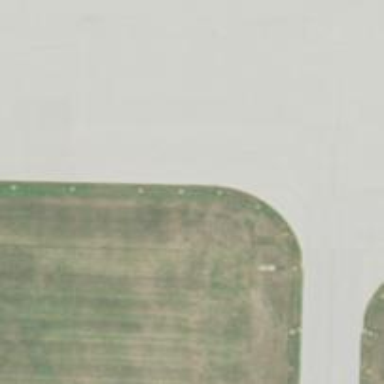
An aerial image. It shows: Image of taxiway at airport.